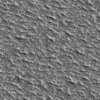
Label: not_dusty